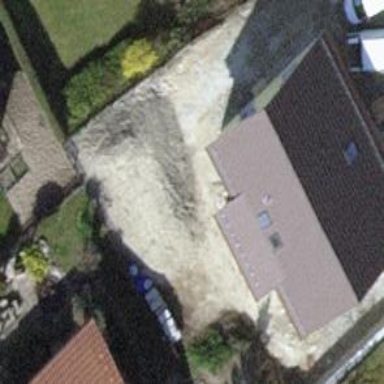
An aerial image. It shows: Detached building with gabled roof.